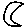
Label: moon